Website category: sports
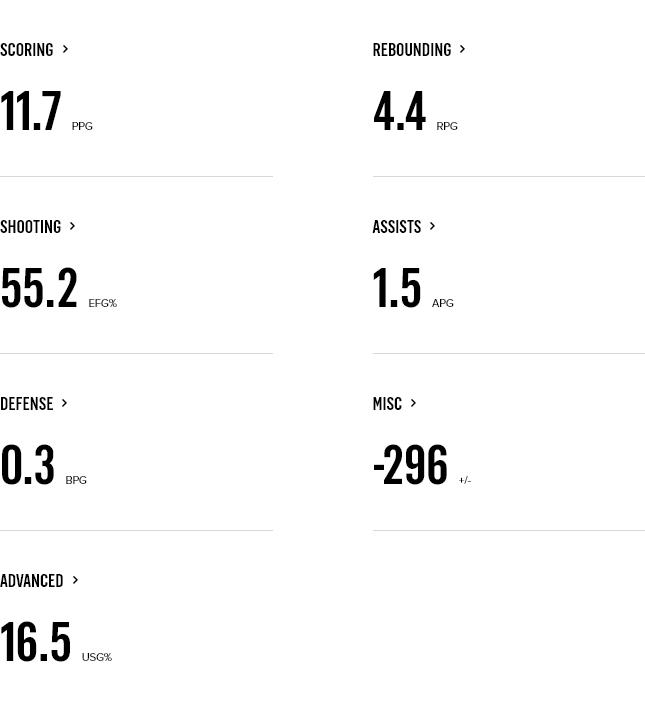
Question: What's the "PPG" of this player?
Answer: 11.7

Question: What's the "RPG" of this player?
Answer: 4.4

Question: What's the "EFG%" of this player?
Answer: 55.2

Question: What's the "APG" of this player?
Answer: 1.5

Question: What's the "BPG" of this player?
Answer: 0.3

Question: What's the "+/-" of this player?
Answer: -296

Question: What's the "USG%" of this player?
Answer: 16.5

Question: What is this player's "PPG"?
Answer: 11.7

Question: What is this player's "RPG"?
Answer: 4.4

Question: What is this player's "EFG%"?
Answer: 55.2

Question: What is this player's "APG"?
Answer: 1.5

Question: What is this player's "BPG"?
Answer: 0.3

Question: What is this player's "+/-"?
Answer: -296

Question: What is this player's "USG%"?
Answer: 16.5

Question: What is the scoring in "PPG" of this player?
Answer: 11.7

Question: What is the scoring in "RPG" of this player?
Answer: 4.4

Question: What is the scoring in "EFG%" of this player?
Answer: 55.2

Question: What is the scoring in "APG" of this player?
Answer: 1.5

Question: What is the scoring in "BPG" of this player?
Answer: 0.3

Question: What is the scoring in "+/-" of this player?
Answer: -296

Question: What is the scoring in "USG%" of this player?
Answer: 16.5

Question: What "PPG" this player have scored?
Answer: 11.7

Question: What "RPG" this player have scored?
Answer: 4.4

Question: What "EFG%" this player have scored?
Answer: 55.2

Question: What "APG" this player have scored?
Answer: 1.5

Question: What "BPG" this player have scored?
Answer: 0.3

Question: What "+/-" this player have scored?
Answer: -296

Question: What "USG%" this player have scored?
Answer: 16.5

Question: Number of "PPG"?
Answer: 11.7

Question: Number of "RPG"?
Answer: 4.4

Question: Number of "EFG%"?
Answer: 55.2

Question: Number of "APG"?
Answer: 1.5

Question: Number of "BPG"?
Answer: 0.3

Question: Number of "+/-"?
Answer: -296

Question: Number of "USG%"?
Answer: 16.5

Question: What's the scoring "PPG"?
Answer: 11.7

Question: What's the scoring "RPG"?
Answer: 4.4

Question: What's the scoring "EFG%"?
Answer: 55.2

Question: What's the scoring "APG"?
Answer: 1.5

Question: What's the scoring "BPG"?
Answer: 0.3

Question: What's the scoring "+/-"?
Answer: -296

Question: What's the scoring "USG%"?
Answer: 16.5